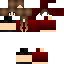
A female human skin with medium skin, wearing brown long hair dressed in a red hoodie and red pants, featuring a closed mouth.